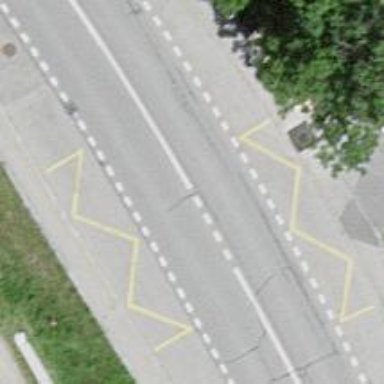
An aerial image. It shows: Public transport stop position.